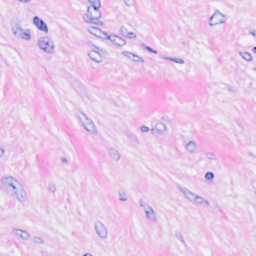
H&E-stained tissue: Breast